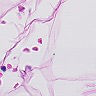
Metastatic tissue present: no